Question: Does it possible to set the start location of a transition ?
i.e -
Suppose I have to following transition on height and width -
'''
transition: width 2s, height 2s, transform 2s
'''
<URL>
for now the rectangle starting to grow from its upper left edge , I want to change it such that it would start to grow from the center of its upper side , like the follow img -

How to get it ?
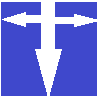
Answer: You may try to add to your CSS
'''
margin: 0 auto;
'''
<URL>